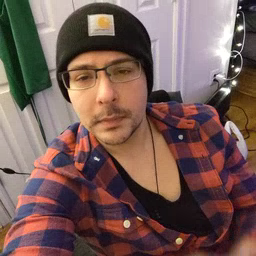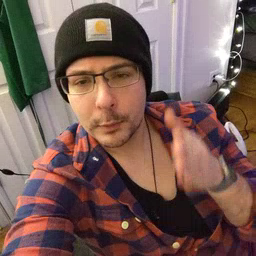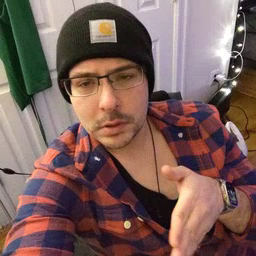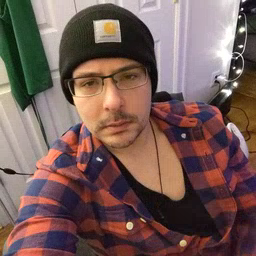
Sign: person